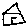
Label: house